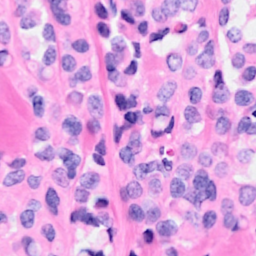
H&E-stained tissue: Breast